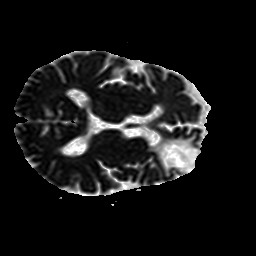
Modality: ADC
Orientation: axial
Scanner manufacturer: philips
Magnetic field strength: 1.5 T
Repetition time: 2.898 s
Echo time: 0.06357 s